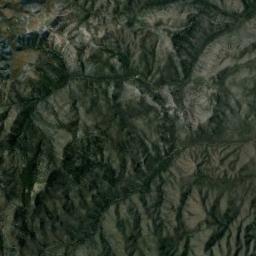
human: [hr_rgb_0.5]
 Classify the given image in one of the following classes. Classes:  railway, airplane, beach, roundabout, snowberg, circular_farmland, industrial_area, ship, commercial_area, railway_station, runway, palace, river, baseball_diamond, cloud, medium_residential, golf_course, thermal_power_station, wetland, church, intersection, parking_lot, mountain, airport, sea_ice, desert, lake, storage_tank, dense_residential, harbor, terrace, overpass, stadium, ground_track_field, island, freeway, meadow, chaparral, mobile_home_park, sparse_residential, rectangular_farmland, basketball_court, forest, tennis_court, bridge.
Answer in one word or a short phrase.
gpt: mountain